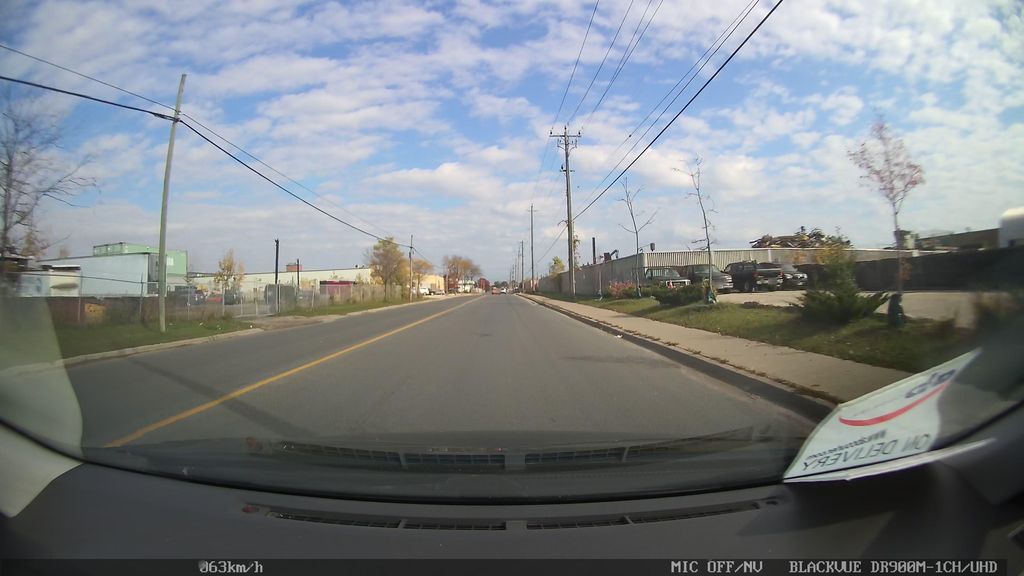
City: toronto